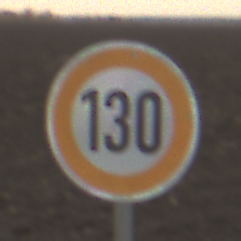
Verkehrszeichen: Geschwindigkeit130
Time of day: MorningAfternoon
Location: Outdoor (Nature)
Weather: Overcast
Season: NotSpecified
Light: Natural